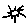
Label: sun